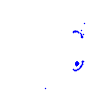
Particle: electron